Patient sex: M
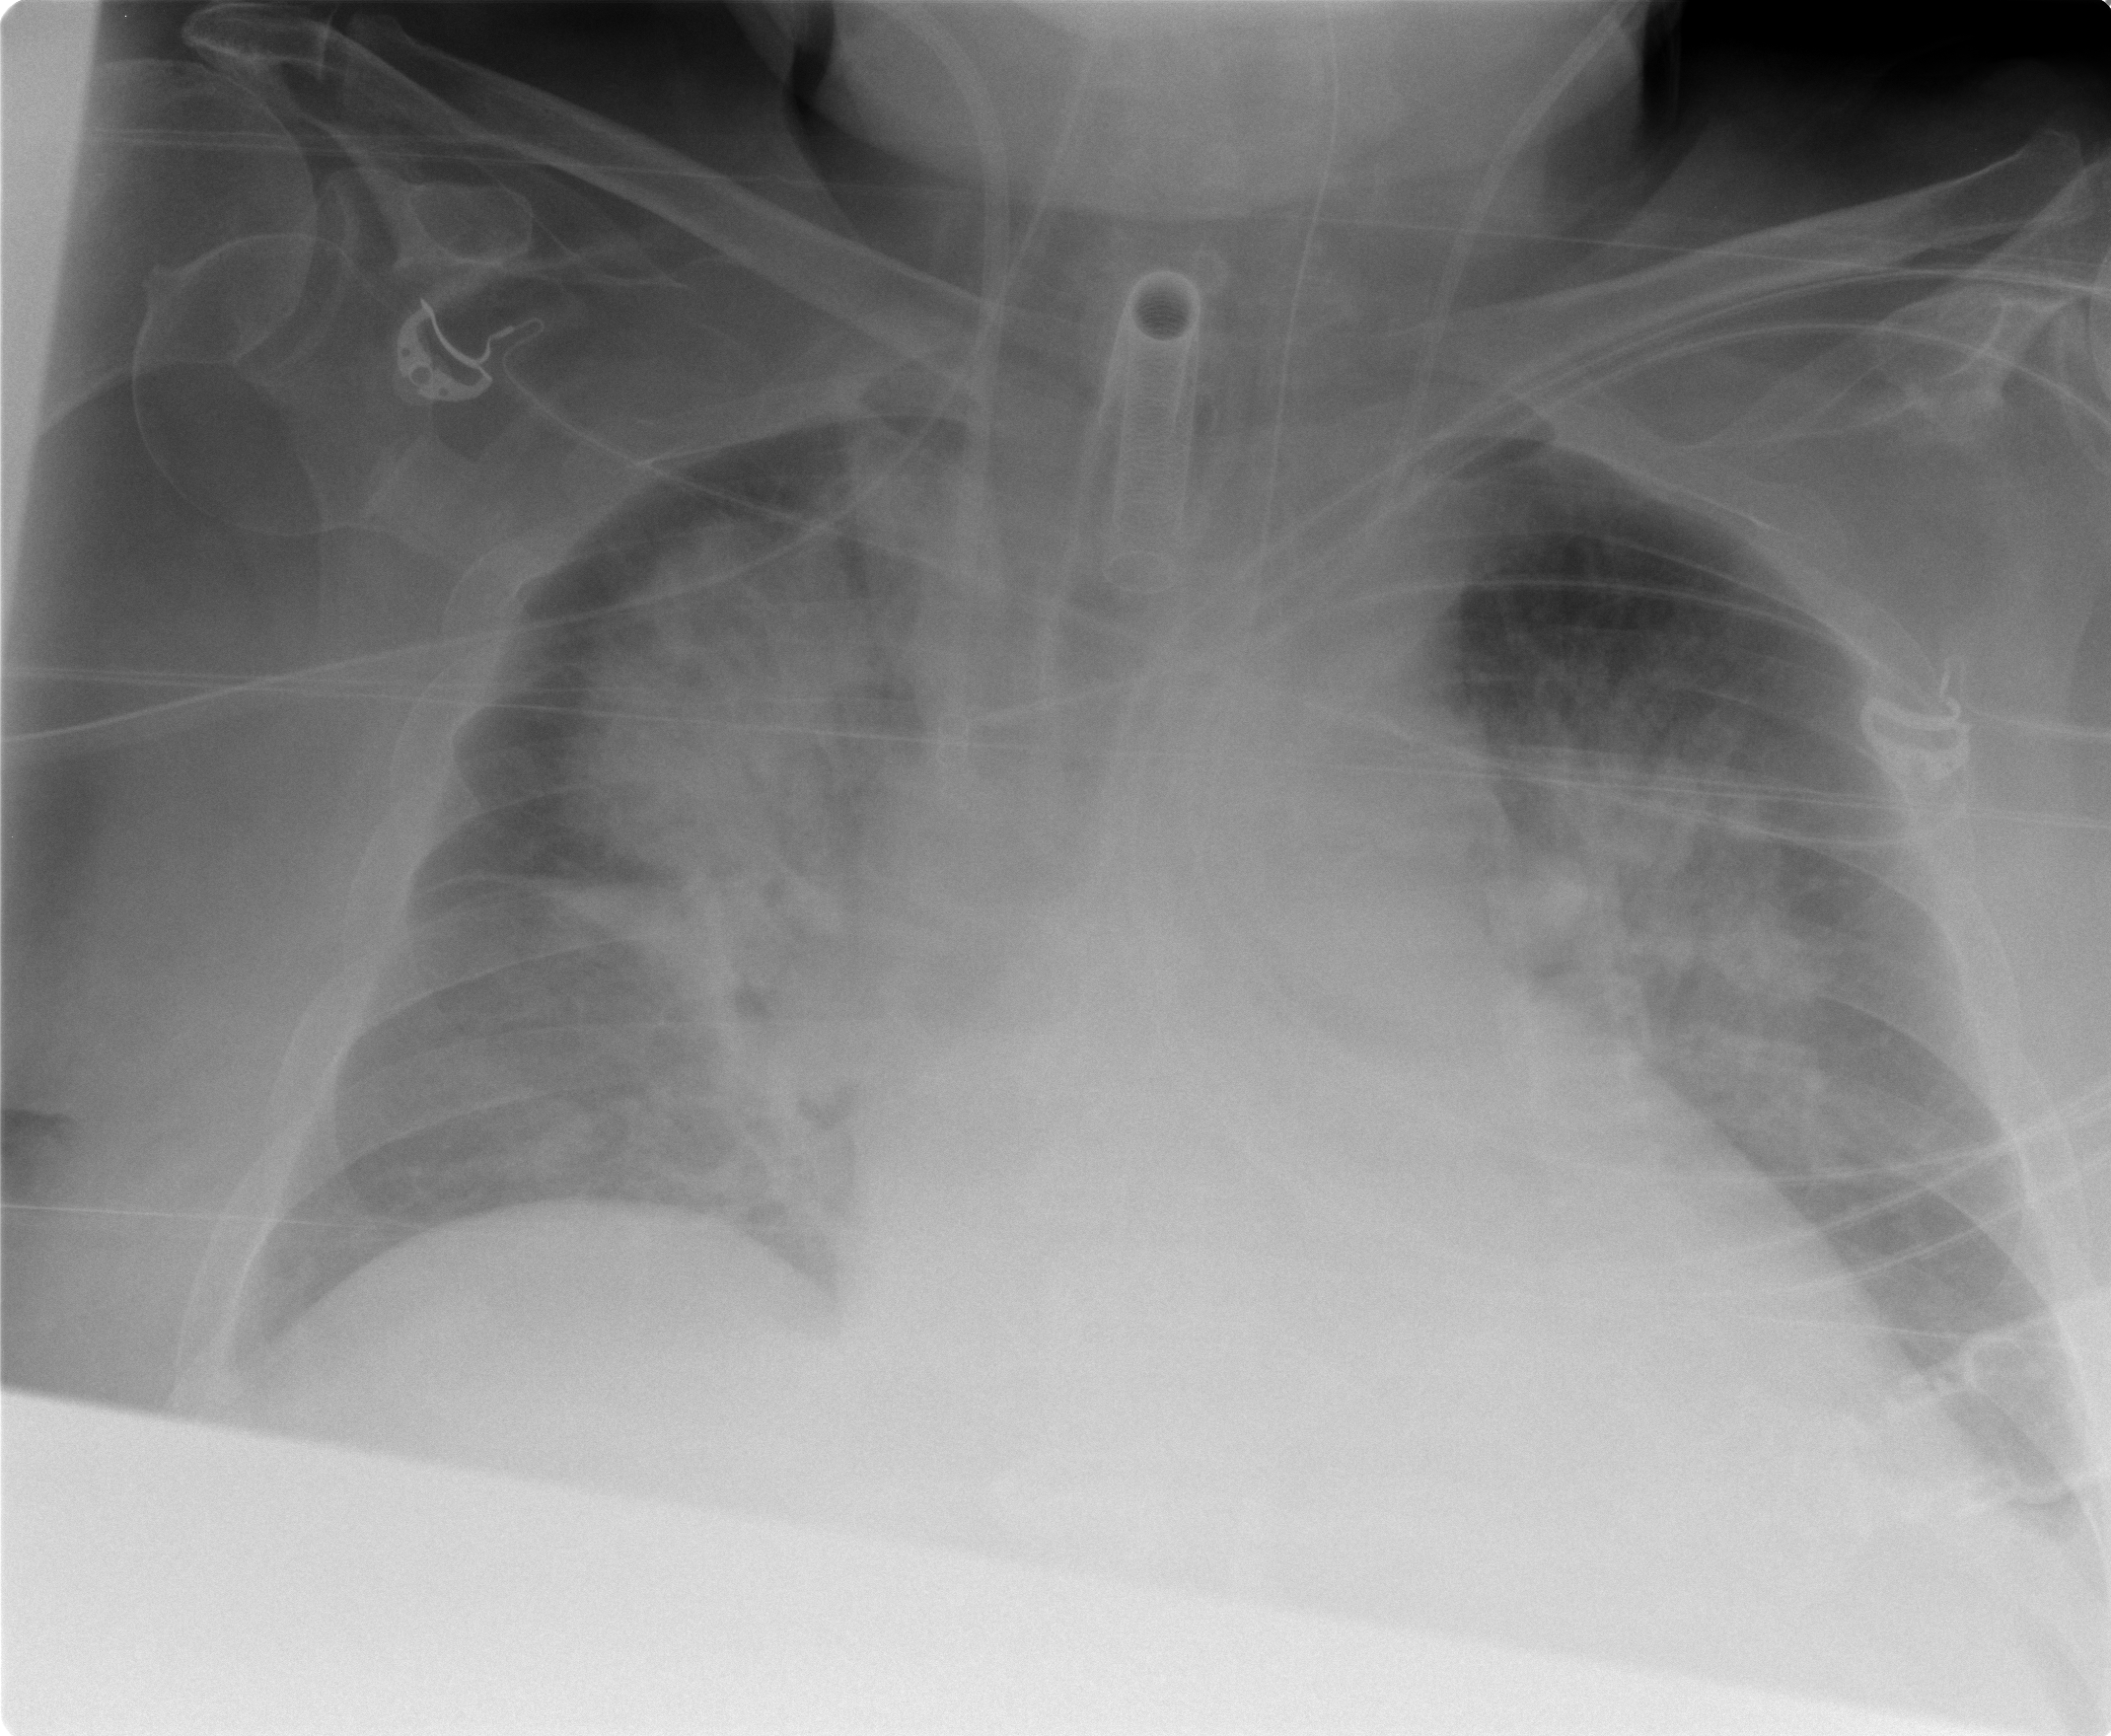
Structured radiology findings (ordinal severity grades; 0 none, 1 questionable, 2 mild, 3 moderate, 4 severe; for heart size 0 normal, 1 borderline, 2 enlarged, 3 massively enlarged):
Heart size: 3
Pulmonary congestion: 2
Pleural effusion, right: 0
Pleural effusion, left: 2
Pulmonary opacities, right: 4
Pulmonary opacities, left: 3
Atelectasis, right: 3
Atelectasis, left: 3